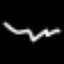
Label: squiggle